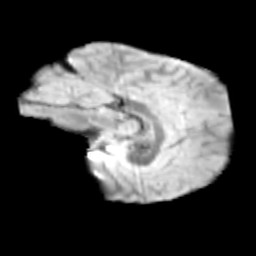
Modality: T2w
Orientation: sagittal
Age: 10
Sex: male
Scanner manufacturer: siemens
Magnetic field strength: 3 T
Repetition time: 3.8 s
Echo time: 0.07 s